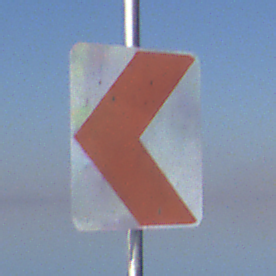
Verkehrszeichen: RichtungstafelnInKurvenKleinRechts
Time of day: MorningAfternoon
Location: Outdoor (Nature)
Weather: PartlyCloudy
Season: NotSpecified
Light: Natural